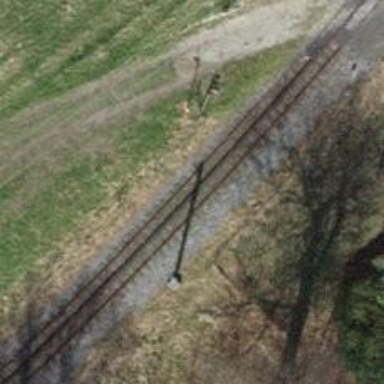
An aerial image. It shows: Solitary milestone along the railway.